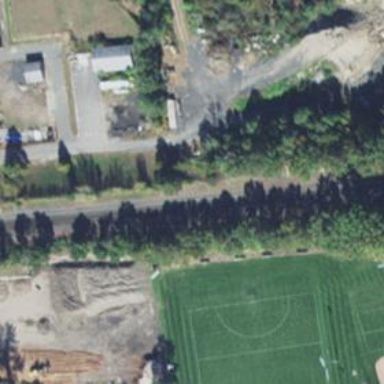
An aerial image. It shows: Soccer pitch for leisureland activities.